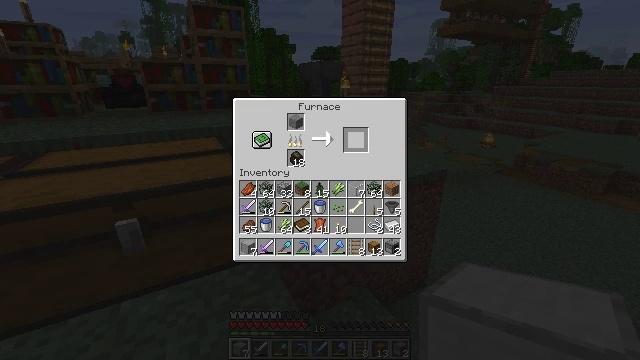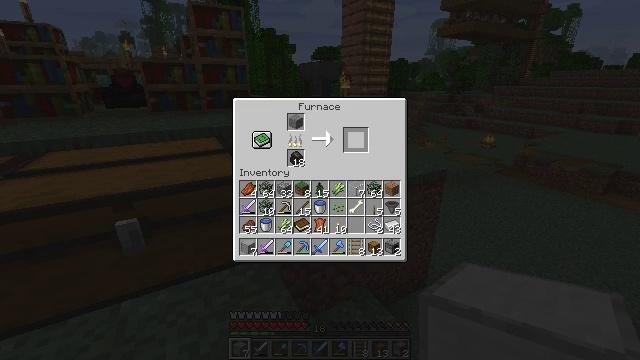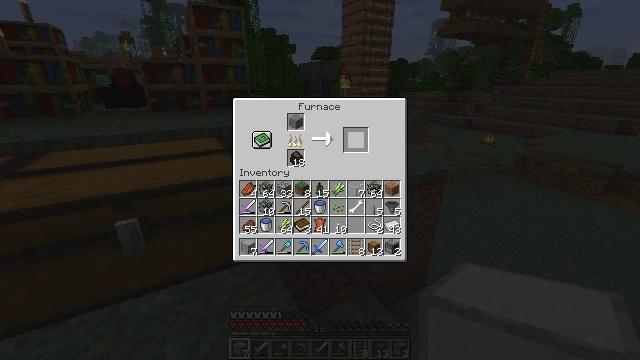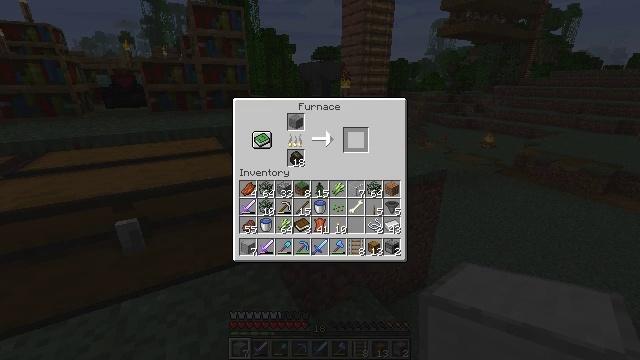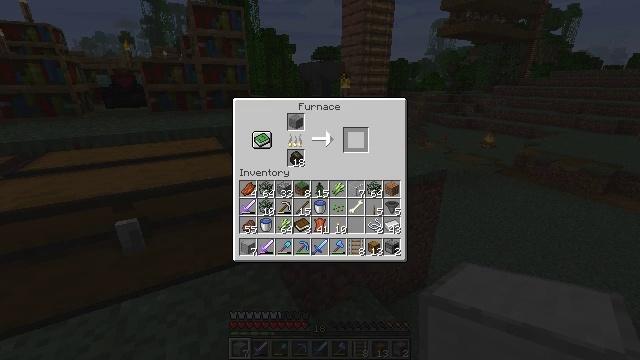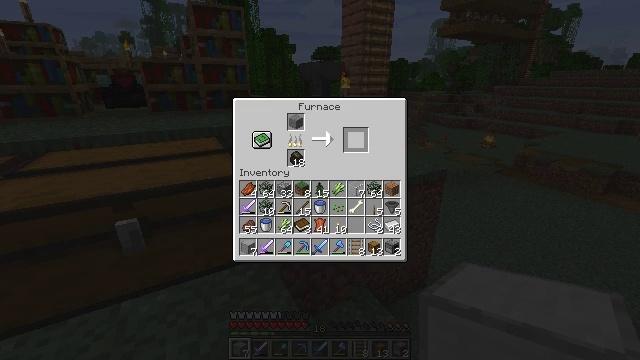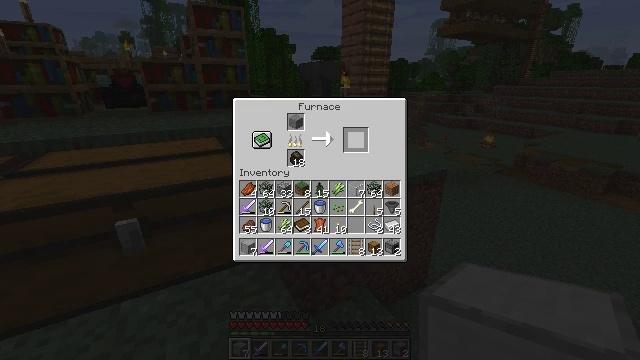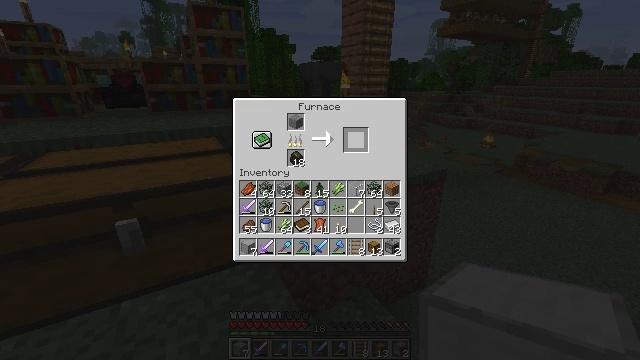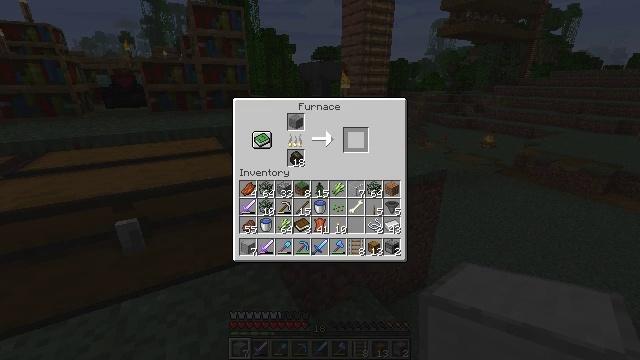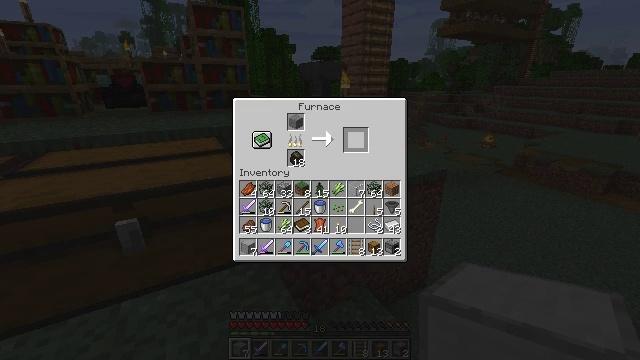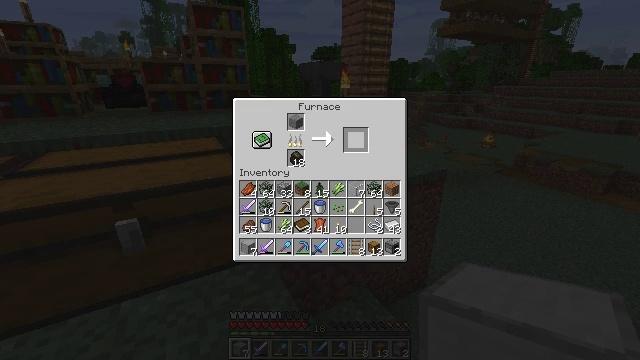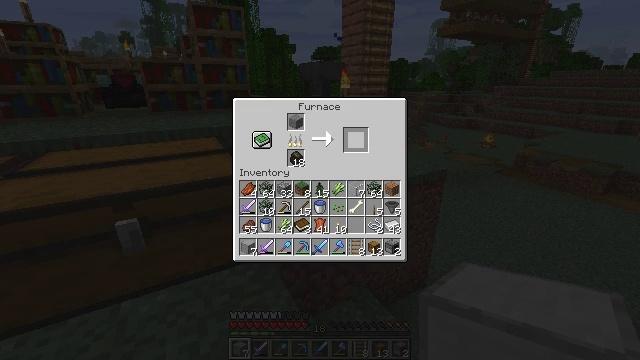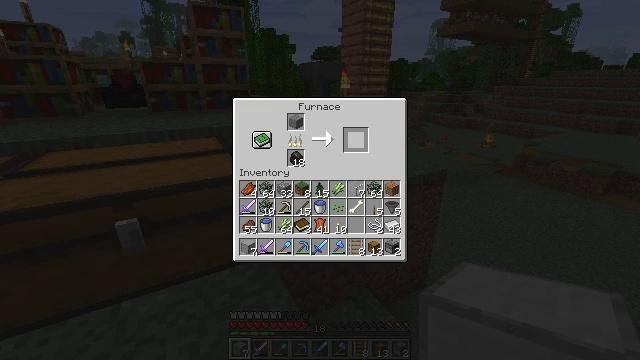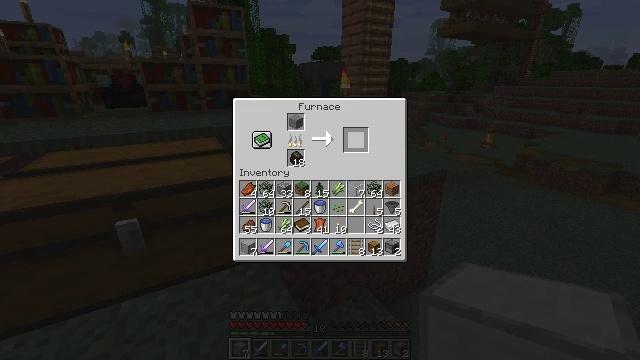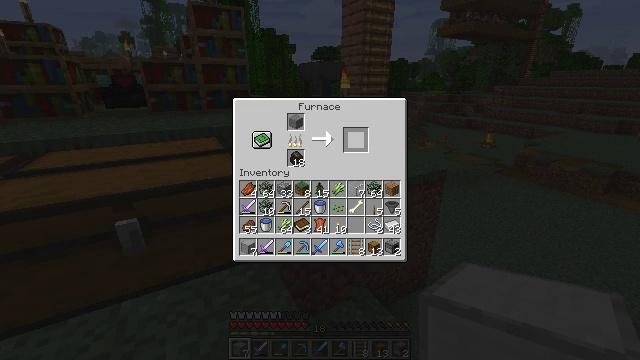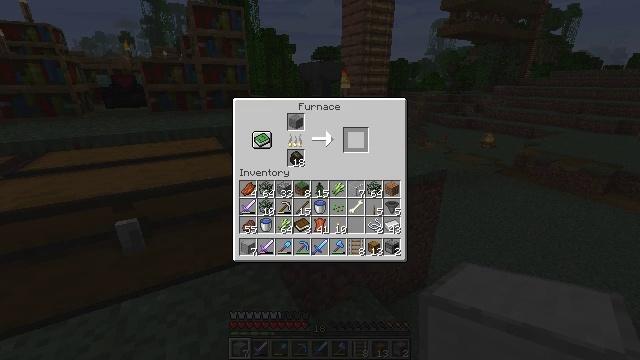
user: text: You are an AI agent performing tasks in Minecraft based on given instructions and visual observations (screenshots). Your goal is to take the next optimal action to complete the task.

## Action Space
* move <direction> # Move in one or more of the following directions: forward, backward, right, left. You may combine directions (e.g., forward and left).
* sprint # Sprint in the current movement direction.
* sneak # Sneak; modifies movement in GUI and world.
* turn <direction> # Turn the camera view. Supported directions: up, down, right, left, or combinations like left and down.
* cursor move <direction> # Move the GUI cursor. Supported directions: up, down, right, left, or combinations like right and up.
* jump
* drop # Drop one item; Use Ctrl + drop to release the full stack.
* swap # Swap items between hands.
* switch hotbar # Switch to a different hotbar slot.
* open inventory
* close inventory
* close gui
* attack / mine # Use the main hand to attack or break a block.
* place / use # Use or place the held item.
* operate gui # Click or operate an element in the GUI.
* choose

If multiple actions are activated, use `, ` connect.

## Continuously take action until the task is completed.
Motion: motion action
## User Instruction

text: Put stone in the furnace to get smooth stone.
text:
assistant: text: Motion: no_op
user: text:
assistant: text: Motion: no_op
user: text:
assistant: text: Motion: no_op
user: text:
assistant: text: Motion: no_op
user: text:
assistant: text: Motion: no_op
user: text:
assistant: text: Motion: no_op
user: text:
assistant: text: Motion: no_op
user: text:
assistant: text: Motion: no_op
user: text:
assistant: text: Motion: no_op
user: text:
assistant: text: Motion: no_op
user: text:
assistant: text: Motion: no_op
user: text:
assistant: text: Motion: no_op
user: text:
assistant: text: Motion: no_op
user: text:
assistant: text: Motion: no_op
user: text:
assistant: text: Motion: no_op
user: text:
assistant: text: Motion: no_op
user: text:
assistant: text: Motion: no_op
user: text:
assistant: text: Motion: no_op
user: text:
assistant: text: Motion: no_op
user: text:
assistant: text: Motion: no_op
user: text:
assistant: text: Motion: no_op
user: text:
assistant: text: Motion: no_op
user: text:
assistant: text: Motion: no_op
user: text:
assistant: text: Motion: no_op
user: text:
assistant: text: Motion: no_op
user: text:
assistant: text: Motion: no_op
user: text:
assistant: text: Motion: no_op
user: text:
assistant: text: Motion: no_op
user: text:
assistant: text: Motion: no_op
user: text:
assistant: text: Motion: no_op